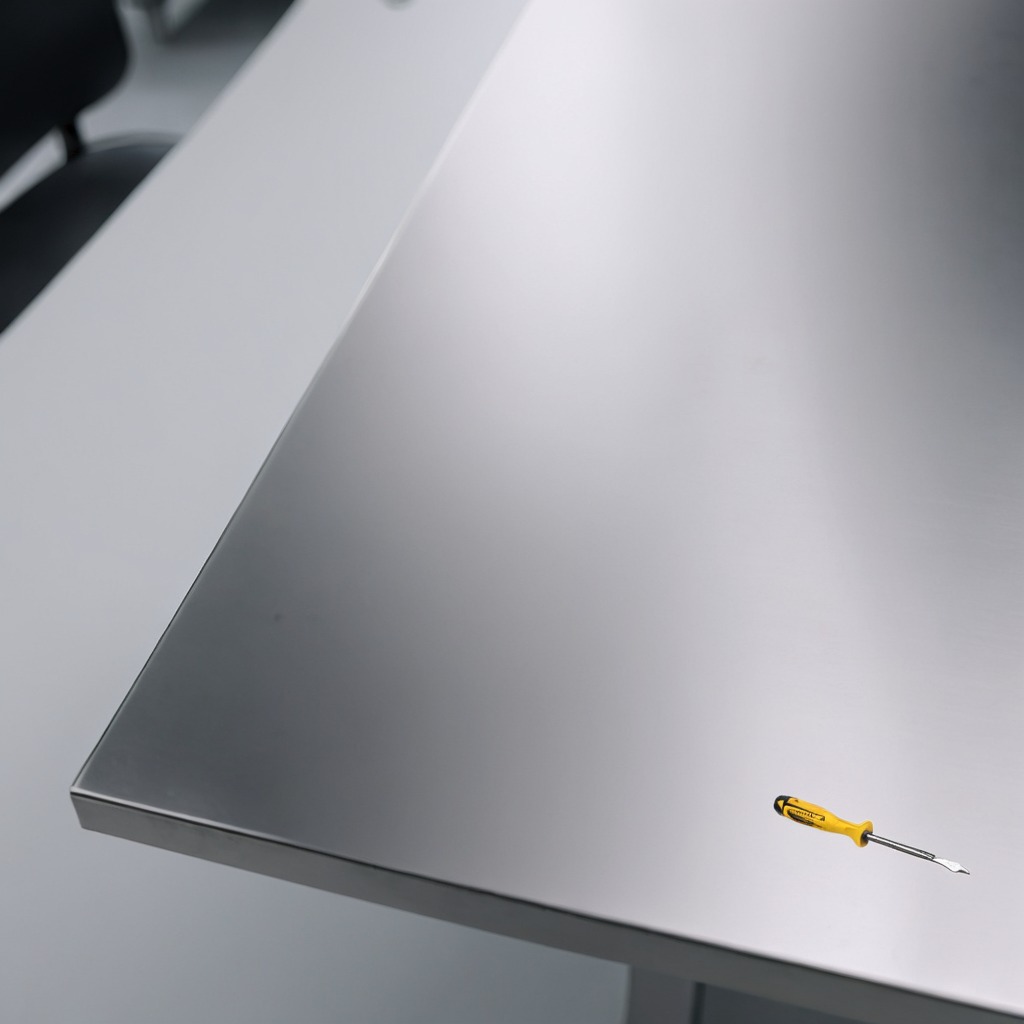
A screwdriver lies on the stainless steel table.